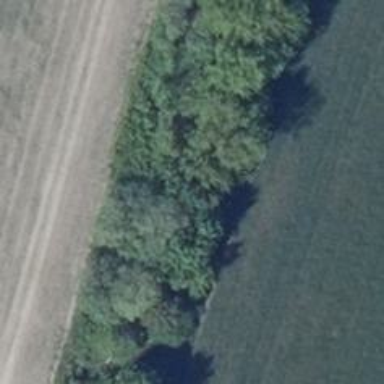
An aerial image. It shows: Row of trees in natural setting.